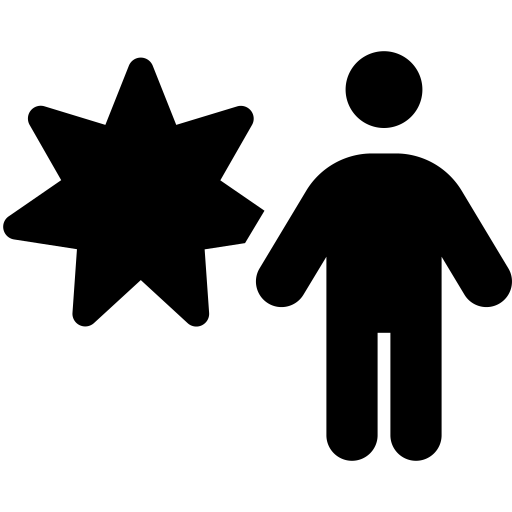
Tags: icon, FontAwesome, fa-icon, solid, person, burst